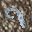
Label: 9